Interaction volume radius: 5 \u00c5
Interaction volume height: 10 \u00c5
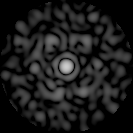
Disorder parameter: 0.7963